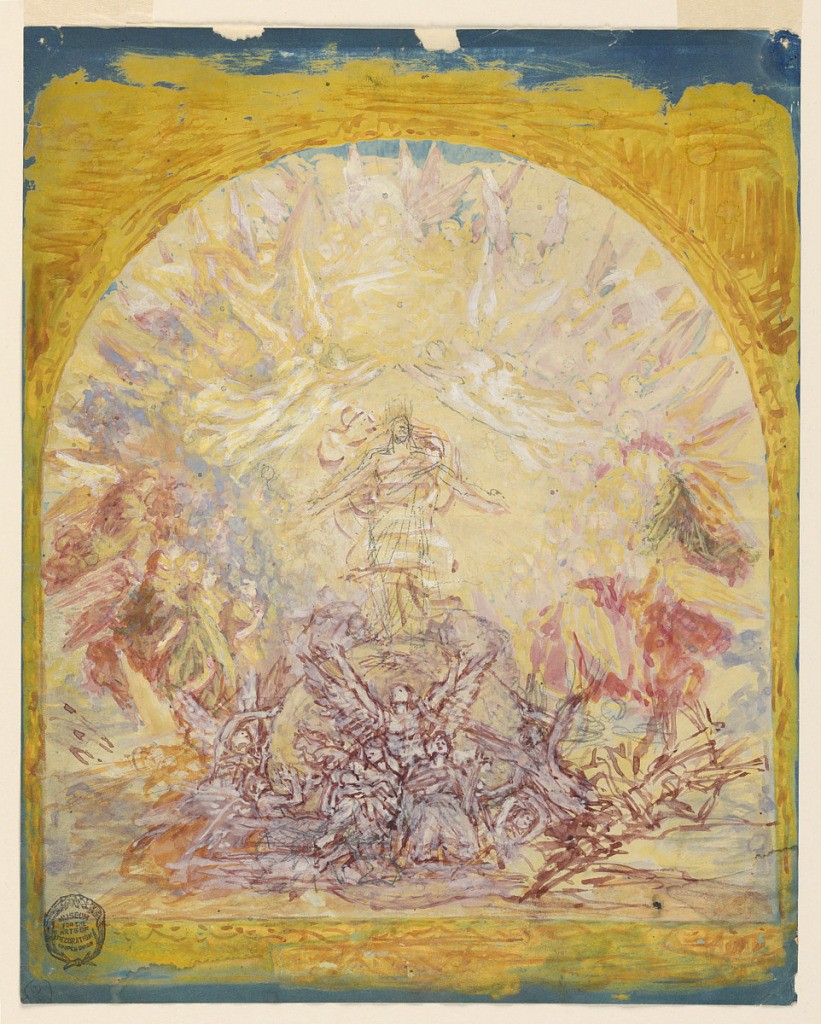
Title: Sketch for the Painting in the Chancel of St. Bartholomew, New York City
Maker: Francis Augustus Lathrop, American, 1849–1909
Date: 1893–94
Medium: Brush and gouache, graphite on blueprint
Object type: Drawing
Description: Christ standing on a sphere which is supported by angels, and a glory of angels surrounds Him. Charity, Faith, and an angel are shown in the bottom center.